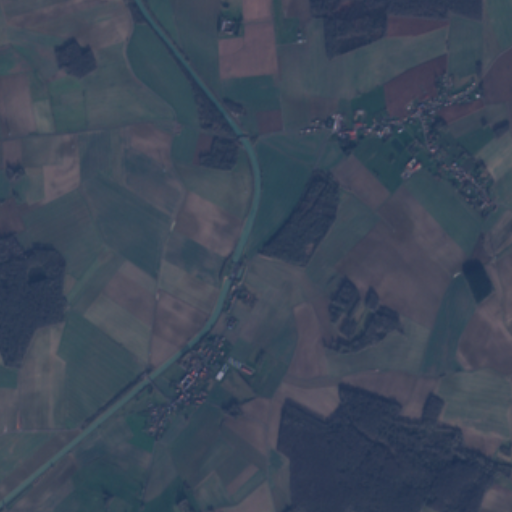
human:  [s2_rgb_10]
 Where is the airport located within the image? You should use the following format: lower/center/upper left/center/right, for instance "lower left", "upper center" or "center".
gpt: The airport is located in the upper center of the image.
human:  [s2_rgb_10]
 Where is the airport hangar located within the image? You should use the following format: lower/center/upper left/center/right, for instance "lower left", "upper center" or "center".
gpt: The airport hangar is located in the upper center of the image.
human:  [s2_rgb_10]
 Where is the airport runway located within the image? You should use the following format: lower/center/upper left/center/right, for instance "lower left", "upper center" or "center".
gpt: The airport runway is located in the upper center of the image.
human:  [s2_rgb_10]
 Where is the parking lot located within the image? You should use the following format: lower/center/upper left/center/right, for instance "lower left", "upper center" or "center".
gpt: The parking lot is located in the upper right of the image.
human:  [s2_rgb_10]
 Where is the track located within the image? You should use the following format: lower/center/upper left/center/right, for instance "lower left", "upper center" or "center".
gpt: There is no track in the image.